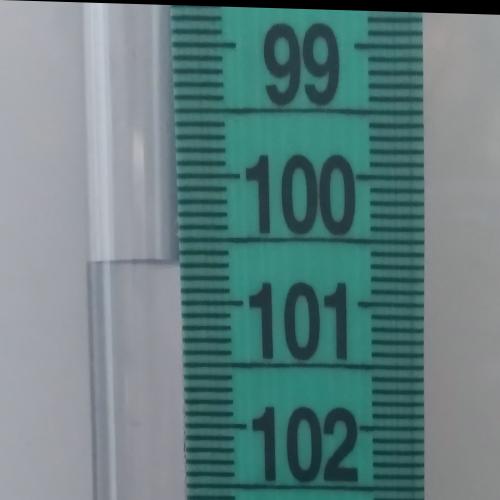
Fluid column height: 100.7 cm